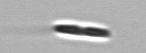
Label: pennate